Question: I have a winforms application, in which I need sometimes to indirectly inherits From the class 'Form'
'''
public class FormTest : TemplateForm
{
}
public class TemplateForm : Form
{
}
'''
The problem is that the design of 'FormTest' is disabled because it didn't inherit directly from 'Form' class.

When iclick into 'Show Call Stack' I had
'''
at System.ComponentModel.Design.Serialization.CodeDomDesignerLoader.EnsureDocument(IDesignerSerializationManager manager)
at System.ComponentModel.Design.Serialization.CodeDomDesignerLoader.PerformLoad(IDesignerSerializationManager manager)
at Microsoft.VisualStudio.Design.Serialization.CodeDom.VSCodeDomDesignerLoader.PerformLoad(IDesignerSerializationManager serializationManager)
at Microsoft.VisualStudio.Design.Serialization.CodeDom.VSCodeDomDesignerLoader.DeferredLoadHandler.Microsoft.VisualStudio.TextManager.Interop.IVsTextBufferDataEvents.OnLoadCompleted(Int32 fReload)
'''
So, How can I change this behaviour and make the design enable , I mean how can I make the design of the form enable when the 'Form' class is detected in its inheritence tree?
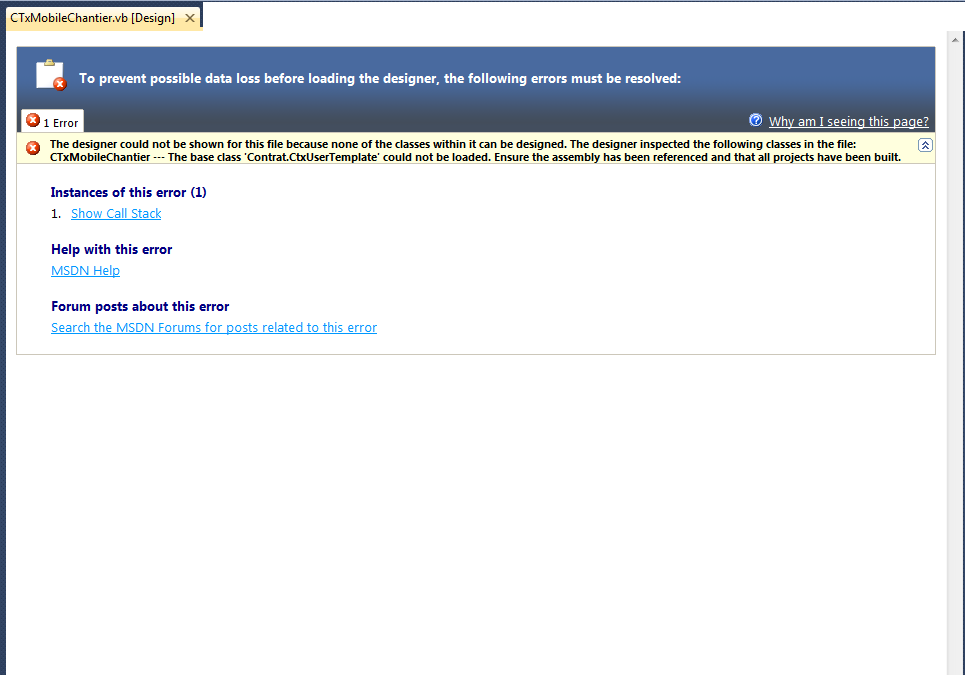
Answer: The feature you're asking for is <URL>, make sure you have given at least 'protected' access for the controls you need to access in the derived class. Then you'll be able to access them in designer.
Note:Nevertheless some controls like 'DataGridView', 'TableLayoutPanel' etc prevents them from being edited through derived class via designer. Am not sure why.